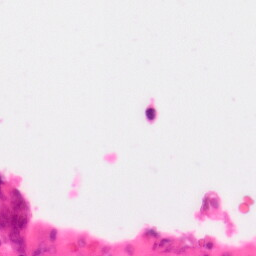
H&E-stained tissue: Colon